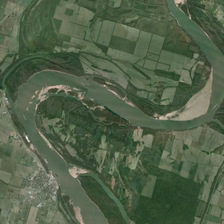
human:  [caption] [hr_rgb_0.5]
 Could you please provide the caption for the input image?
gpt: many green farmlands are in two sides of a curved river .

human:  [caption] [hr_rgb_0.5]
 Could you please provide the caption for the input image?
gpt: many green farmlands are in two sides of a curved river .

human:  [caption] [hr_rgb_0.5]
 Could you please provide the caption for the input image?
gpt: many green farmlands are in two sides of a curved river .

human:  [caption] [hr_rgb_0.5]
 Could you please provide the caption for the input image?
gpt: many green farmlands are in two sides of a curved river .

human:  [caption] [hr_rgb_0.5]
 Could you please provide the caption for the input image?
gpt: many green farmlands are in two sides of a curved river .